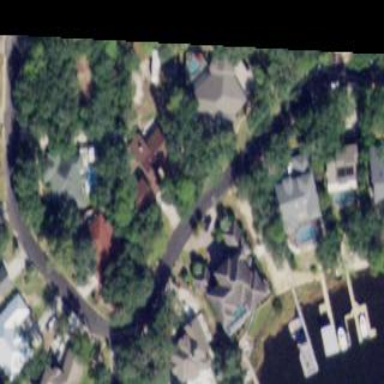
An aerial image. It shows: Residential area composed of single-family homes.